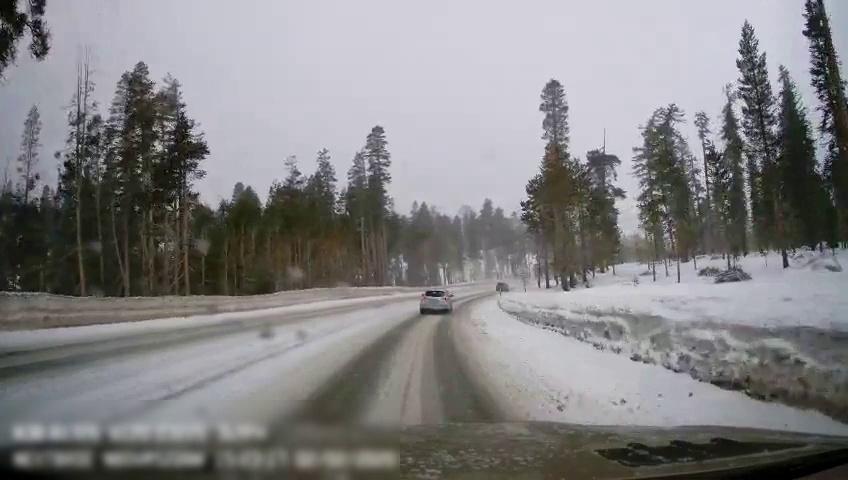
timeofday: Day
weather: Snowy
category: Drivable Space
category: Vehicles | SUV